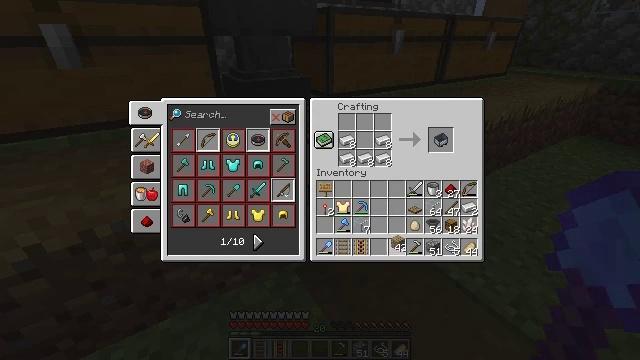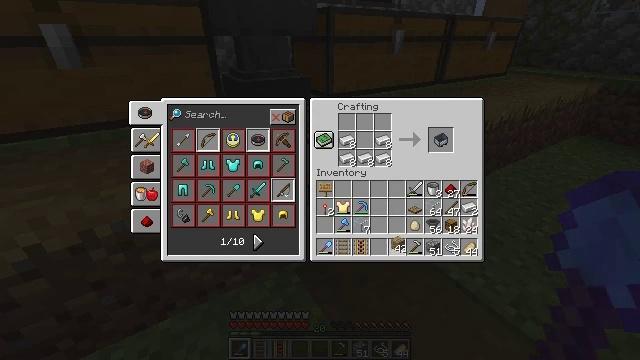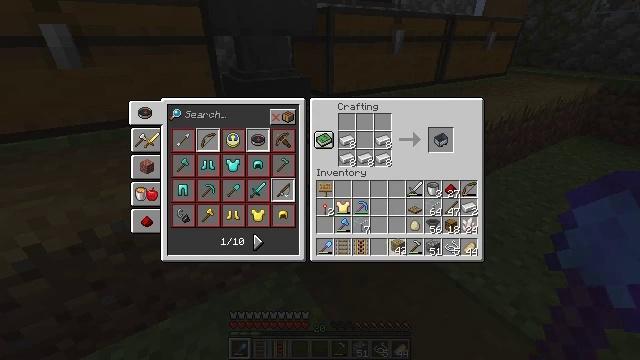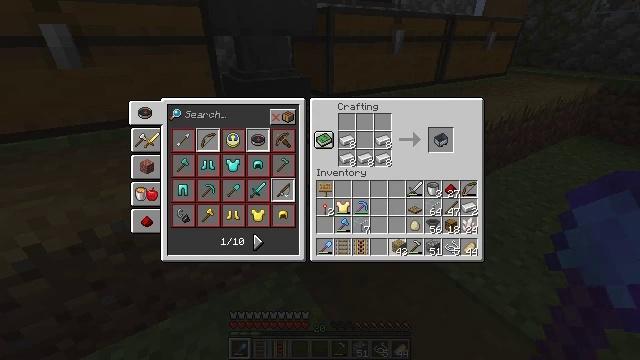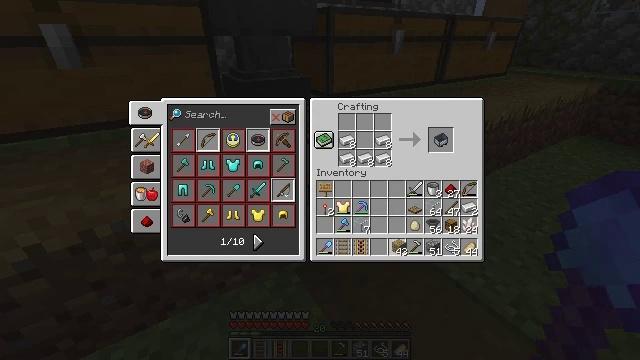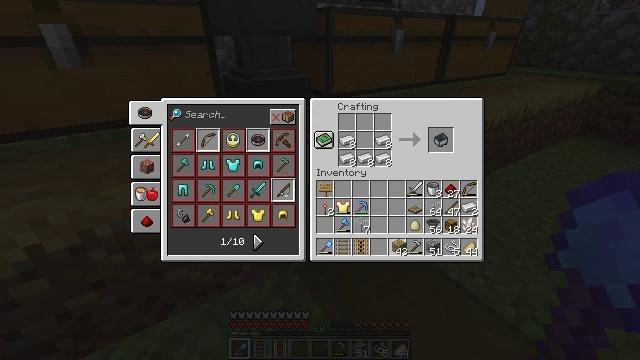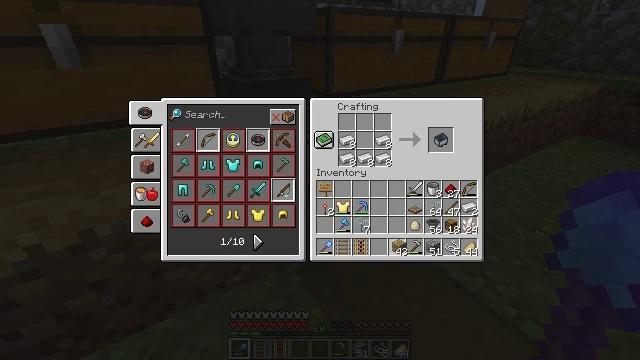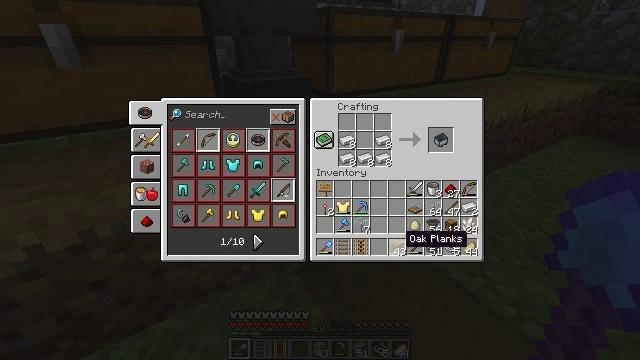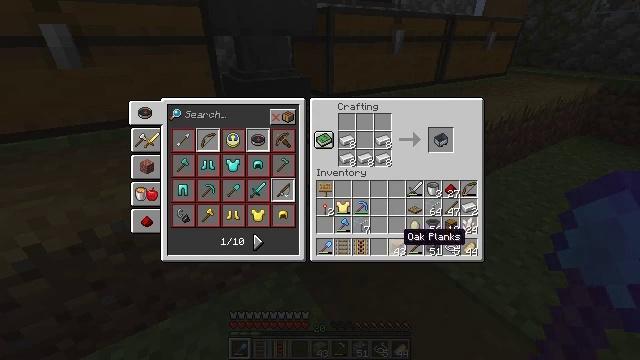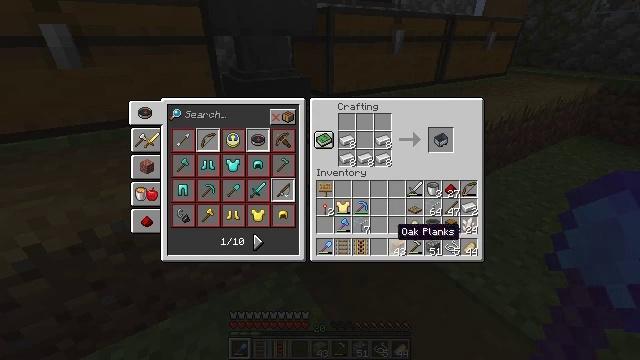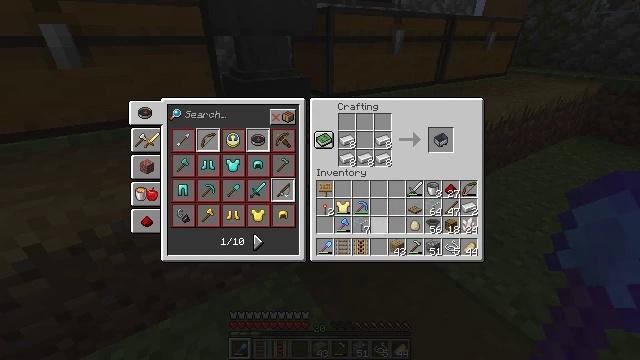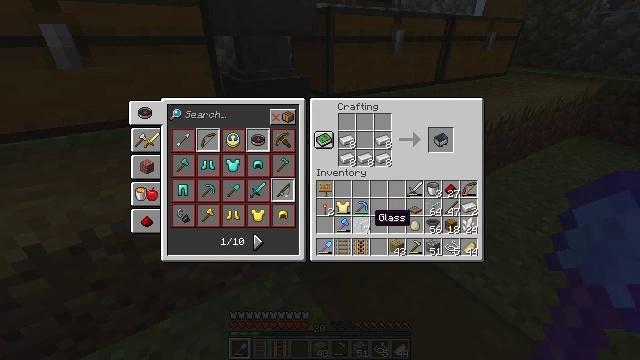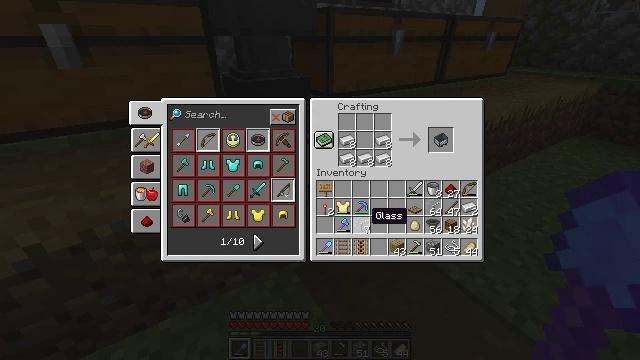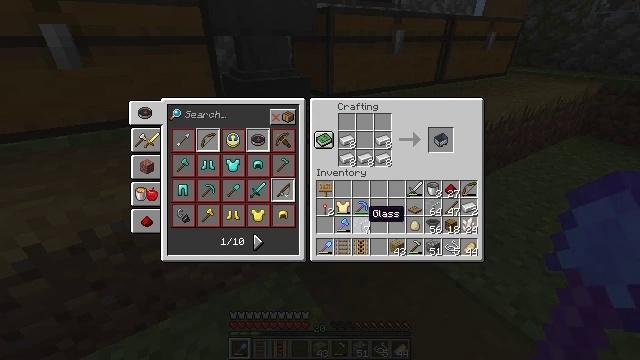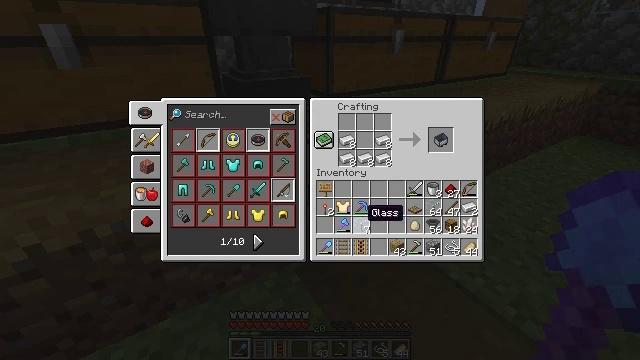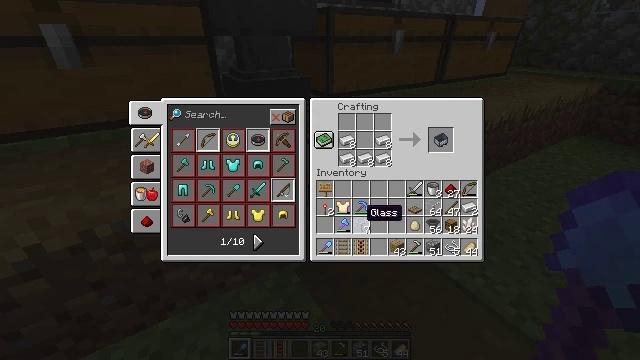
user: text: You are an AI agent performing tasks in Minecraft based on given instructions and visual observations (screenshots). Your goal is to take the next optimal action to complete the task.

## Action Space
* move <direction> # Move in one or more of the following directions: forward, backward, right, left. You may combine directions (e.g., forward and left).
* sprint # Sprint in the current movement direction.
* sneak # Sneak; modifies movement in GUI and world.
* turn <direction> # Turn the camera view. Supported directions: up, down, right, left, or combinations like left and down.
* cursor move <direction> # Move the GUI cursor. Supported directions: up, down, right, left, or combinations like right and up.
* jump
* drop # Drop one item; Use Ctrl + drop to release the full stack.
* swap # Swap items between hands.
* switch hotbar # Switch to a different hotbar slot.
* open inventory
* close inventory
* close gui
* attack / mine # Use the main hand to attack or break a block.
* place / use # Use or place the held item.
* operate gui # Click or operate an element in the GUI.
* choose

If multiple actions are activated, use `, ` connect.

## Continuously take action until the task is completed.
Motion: motion action
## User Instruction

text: Interact with the crafting table to craft a minecart.
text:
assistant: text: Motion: no_op
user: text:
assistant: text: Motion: no_op
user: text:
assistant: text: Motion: no_op
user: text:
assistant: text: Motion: operate gui
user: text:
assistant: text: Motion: operate gui
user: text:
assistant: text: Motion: operate gui
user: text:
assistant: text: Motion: no_op
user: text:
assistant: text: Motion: no_op
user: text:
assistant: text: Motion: no_op
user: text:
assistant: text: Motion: cursor move left and up
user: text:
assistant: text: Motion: cursor move left
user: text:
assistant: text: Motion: no_op
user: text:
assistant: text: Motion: no_op
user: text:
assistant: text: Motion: no_op
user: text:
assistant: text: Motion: no_op
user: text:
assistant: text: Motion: no_op
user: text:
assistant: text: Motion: operate gui
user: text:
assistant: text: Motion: operate gui
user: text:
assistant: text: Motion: cursor move right, operate gui
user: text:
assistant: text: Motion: cursor move right and up
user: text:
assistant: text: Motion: cursor move right and up
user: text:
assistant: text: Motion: cursor move up
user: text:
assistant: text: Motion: no_op
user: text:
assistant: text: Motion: no_op
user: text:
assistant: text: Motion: no_op
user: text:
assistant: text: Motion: no_op
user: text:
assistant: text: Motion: operate gui
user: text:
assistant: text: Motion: operate gui
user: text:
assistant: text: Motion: operate gui
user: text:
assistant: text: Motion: no_op